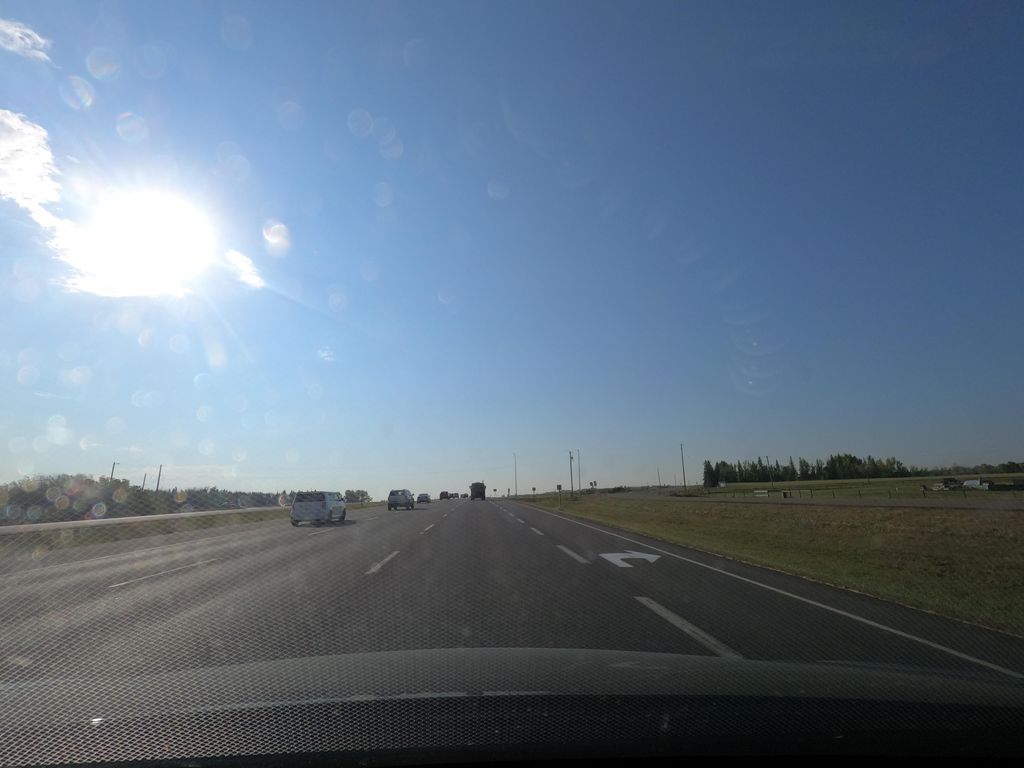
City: calgary